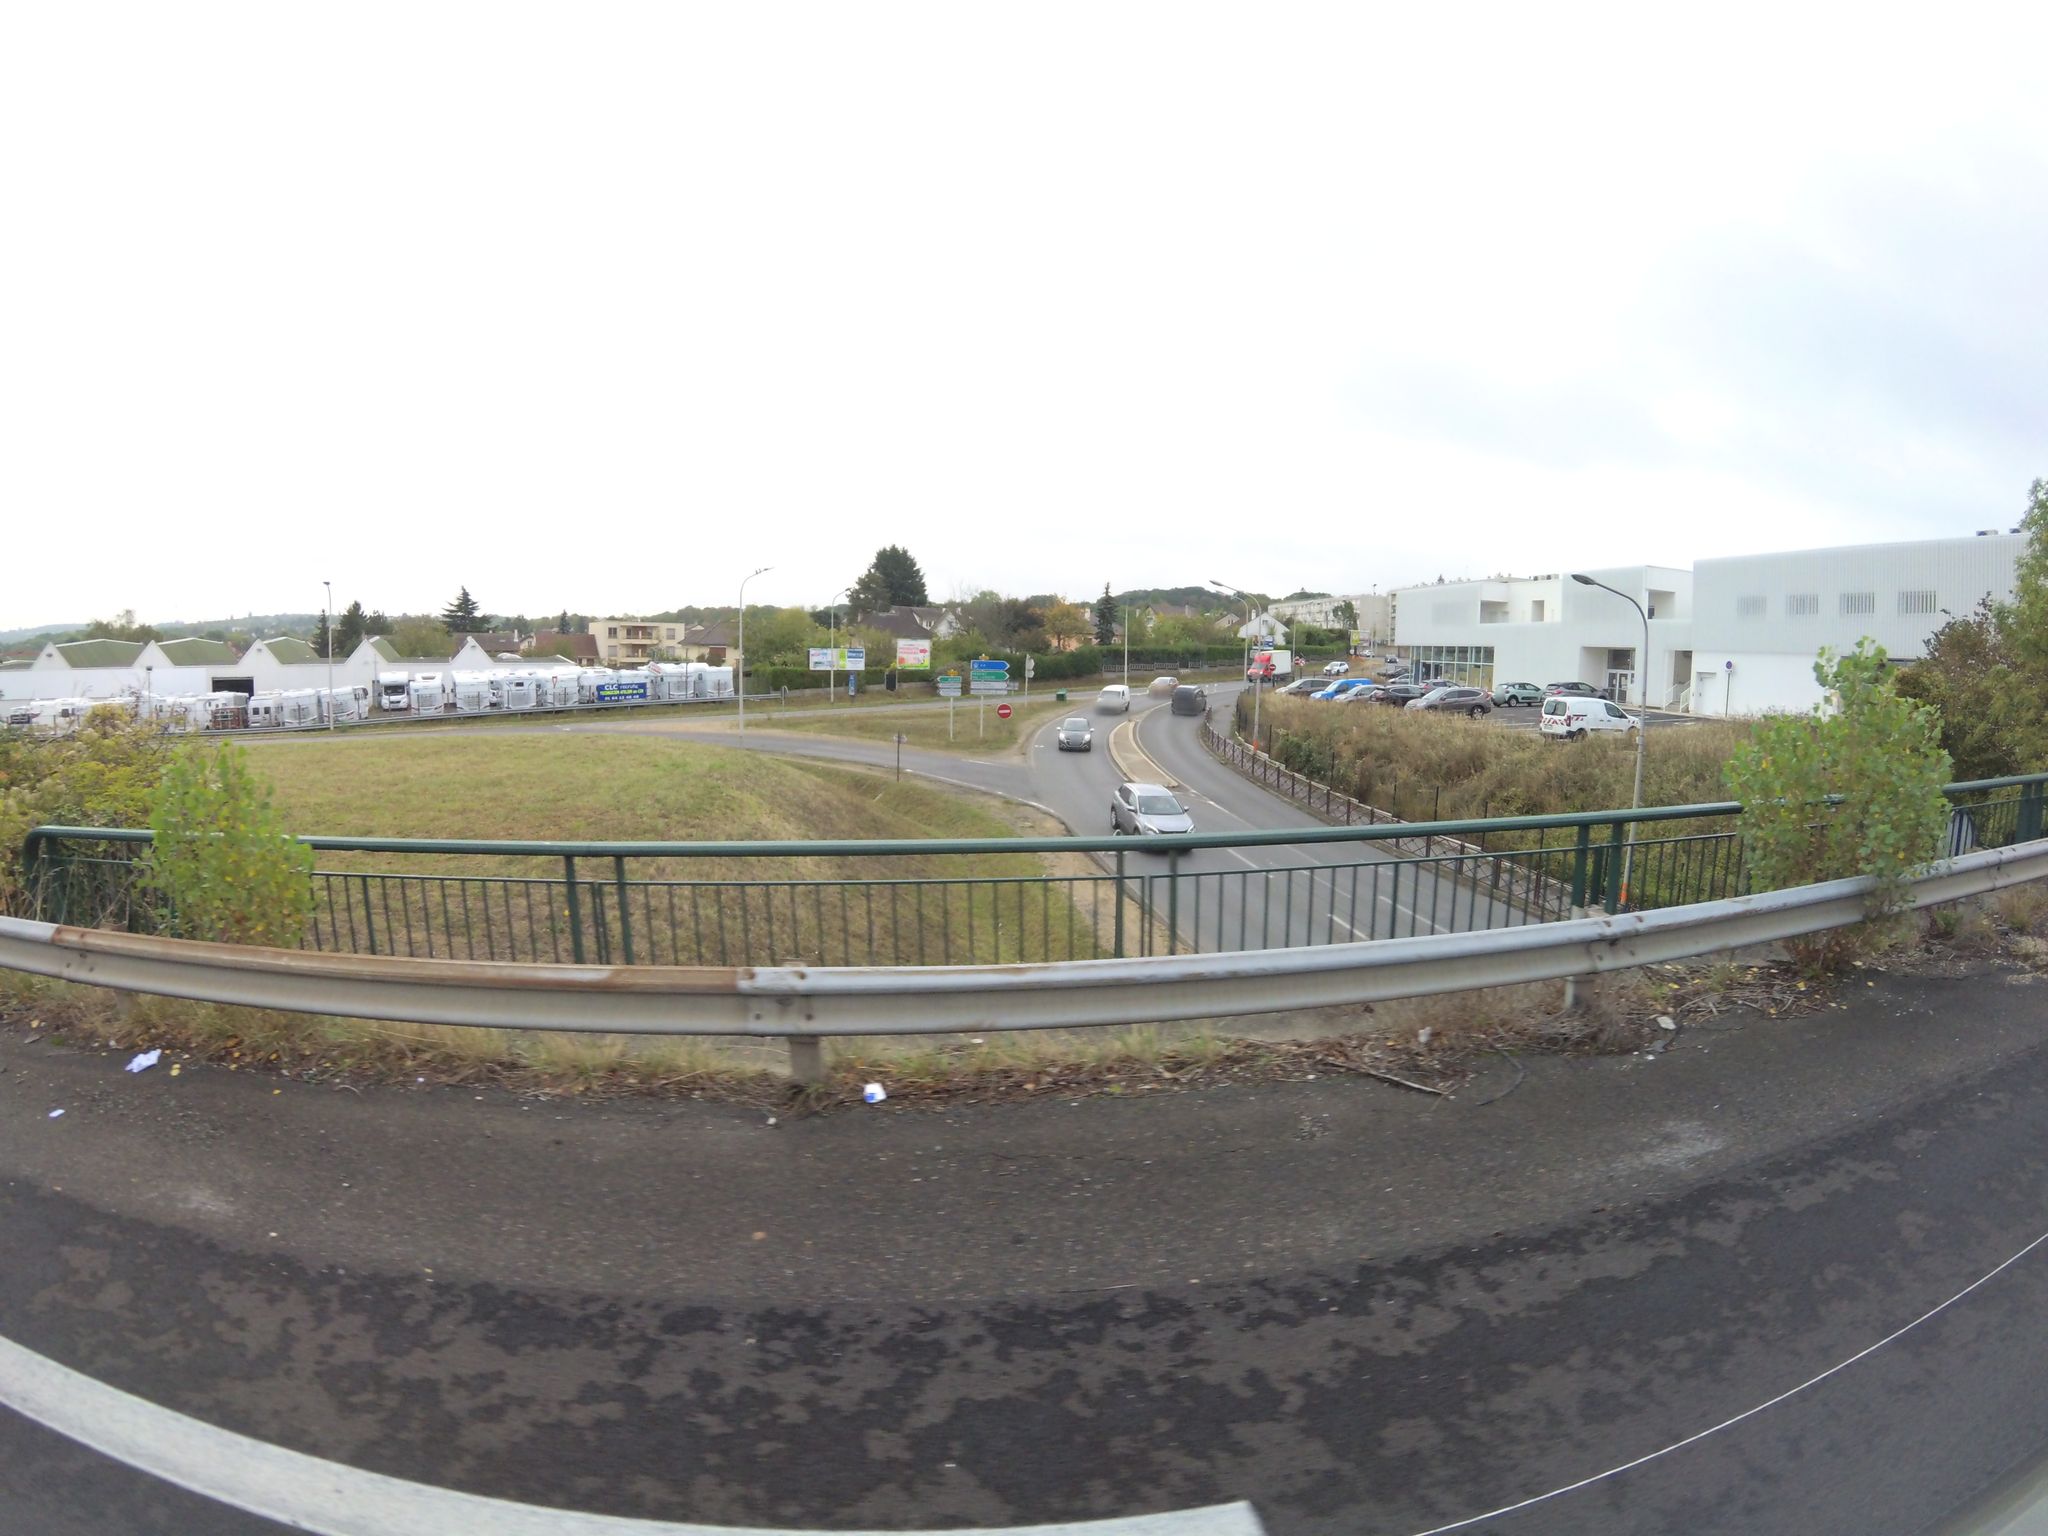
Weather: rainy
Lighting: day
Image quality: good
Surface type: driving surface
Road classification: primary, trunk
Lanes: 2, 1
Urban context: urban centre
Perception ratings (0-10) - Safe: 0.19, Lively: 1.77, Beautiful: 8.12, Boring: 3.01, Depressing: 6.44, Wealthy: 2.46